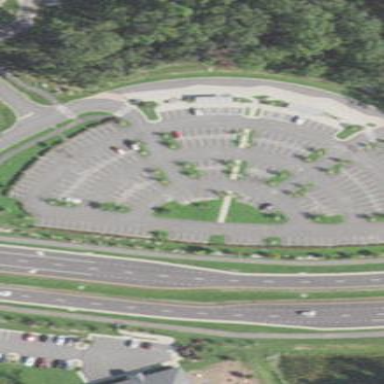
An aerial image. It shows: Parking facility with bus park and ride service.